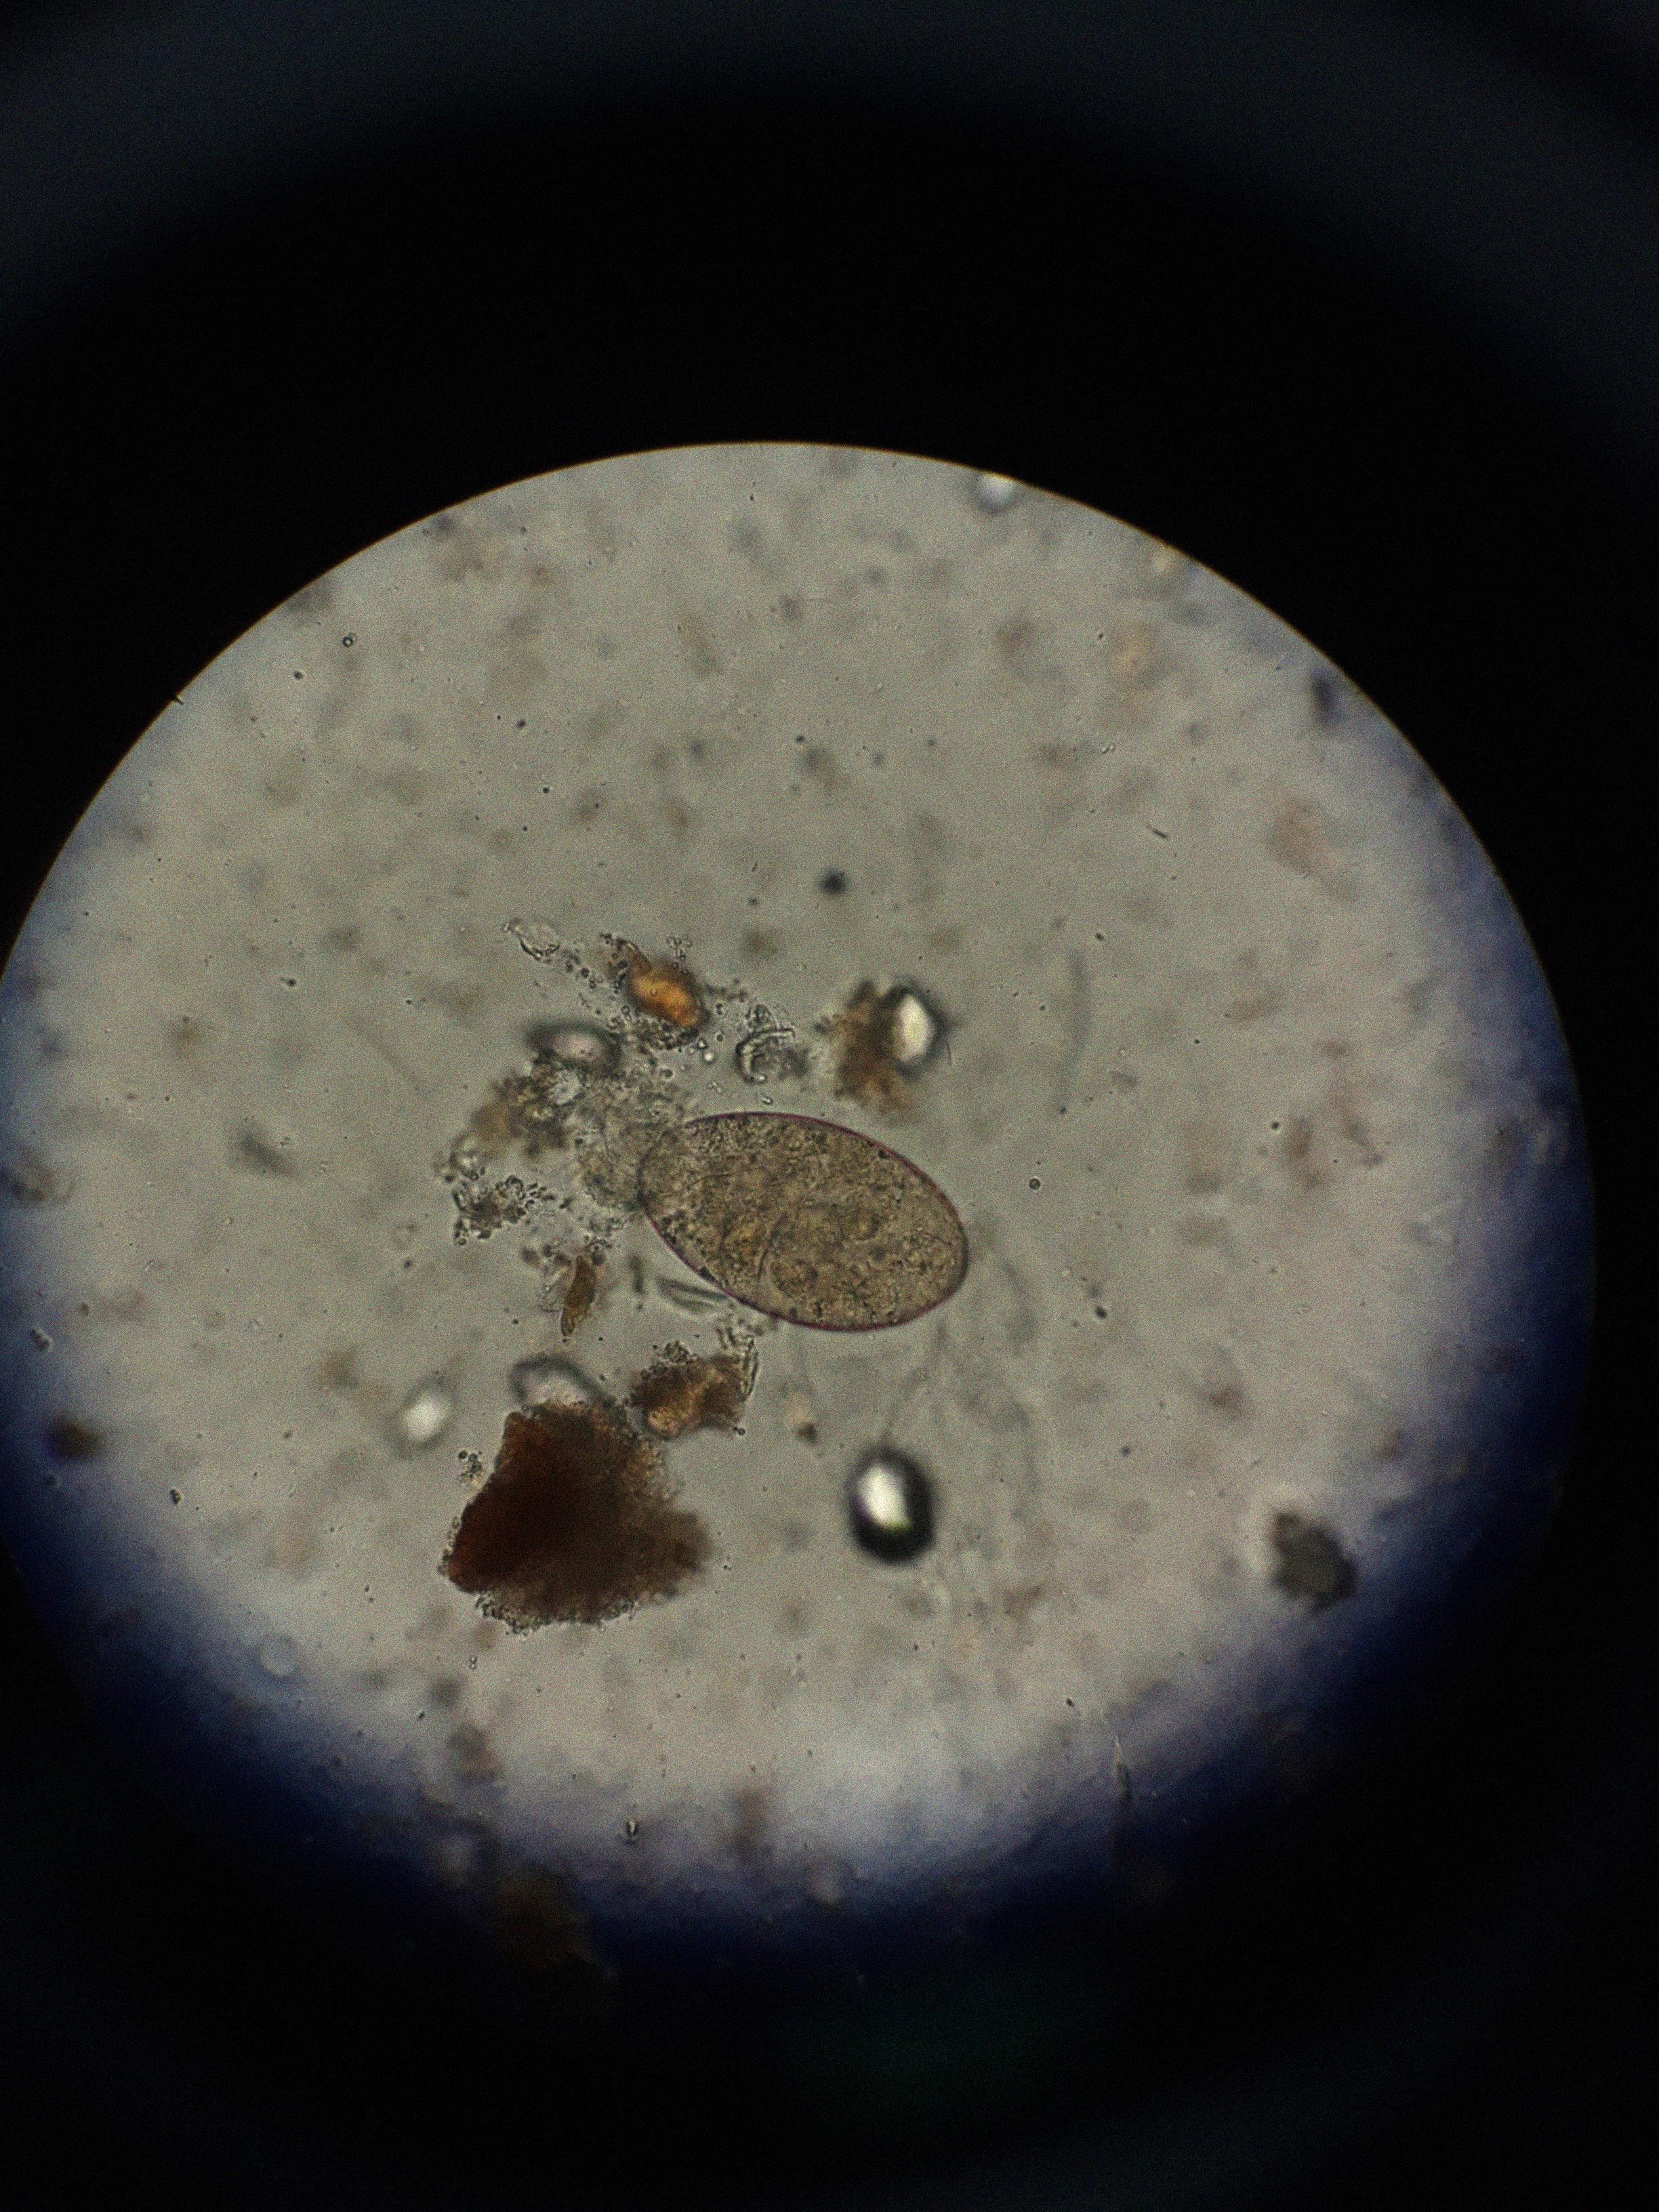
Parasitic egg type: Fasciolopsis buski